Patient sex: M
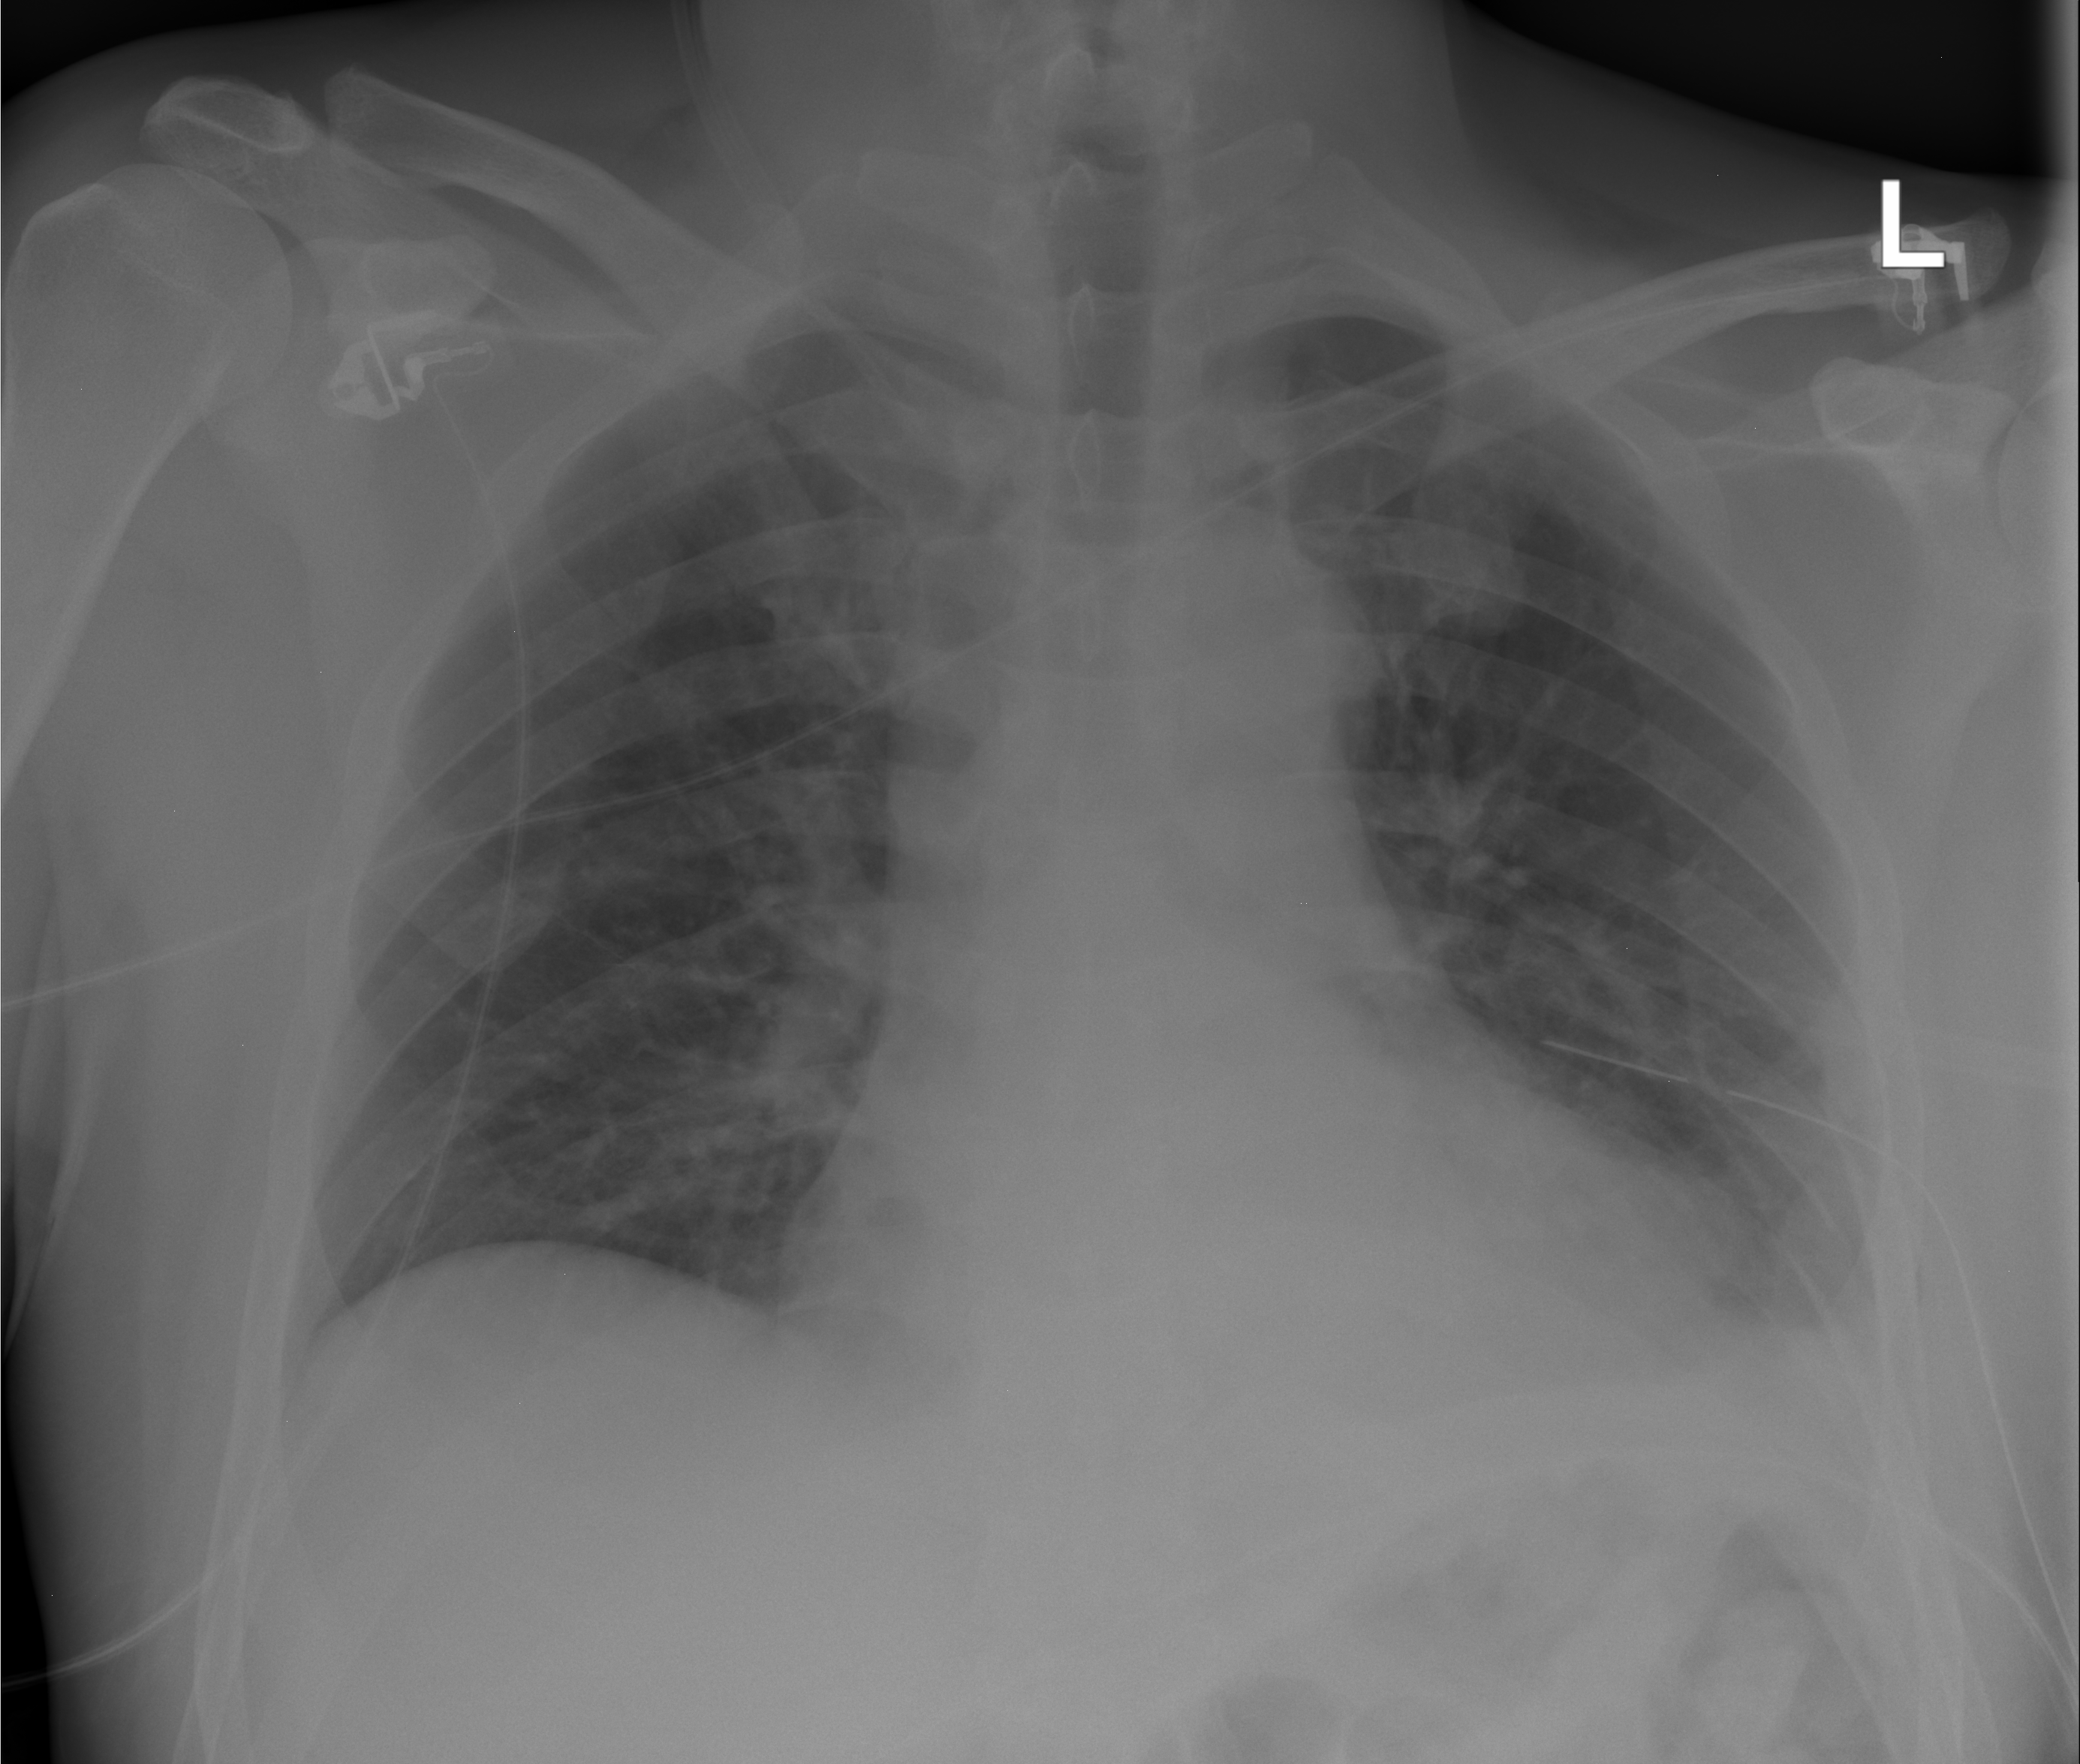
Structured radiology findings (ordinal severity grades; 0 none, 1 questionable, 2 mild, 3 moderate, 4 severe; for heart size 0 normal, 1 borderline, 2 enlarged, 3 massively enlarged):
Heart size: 0
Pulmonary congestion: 0
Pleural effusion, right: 0
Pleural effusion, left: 1
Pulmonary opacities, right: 0
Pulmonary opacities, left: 0
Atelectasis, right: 0
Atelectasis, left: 0